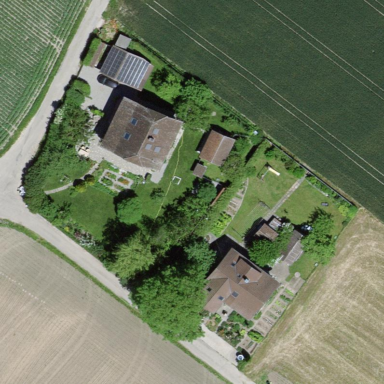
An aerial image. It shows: Farmyard area.